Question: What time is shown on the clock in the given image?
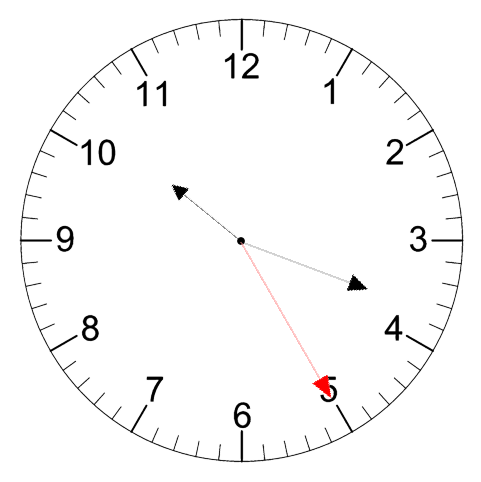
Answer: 10:18:25